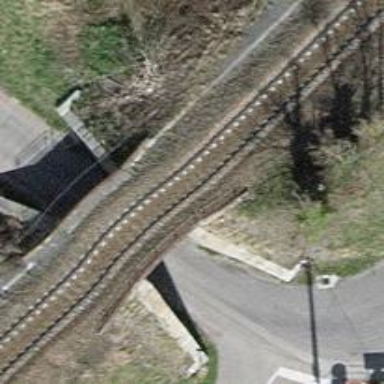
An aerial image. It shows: Railway bridge with electrified contact lines.